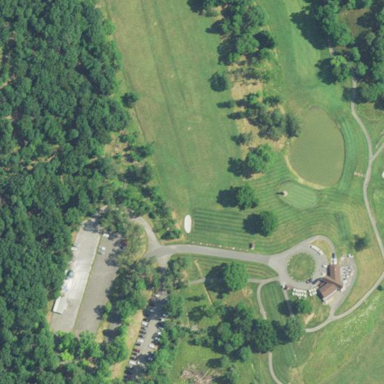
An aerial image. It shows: Driving range for golf on grass.